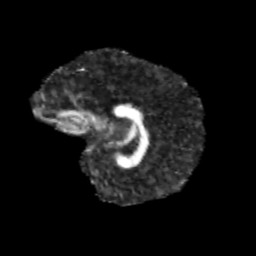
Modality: FA
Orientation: sagittal
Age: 12
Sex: male
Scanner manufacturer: siemens
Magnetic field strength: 3 T
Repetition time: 3.8 s
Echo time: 0.07 s